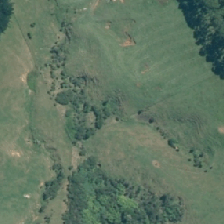
Land cover: high_producing_grassland